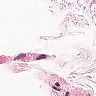
Metastatic tissue present: no